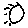
Label: sun